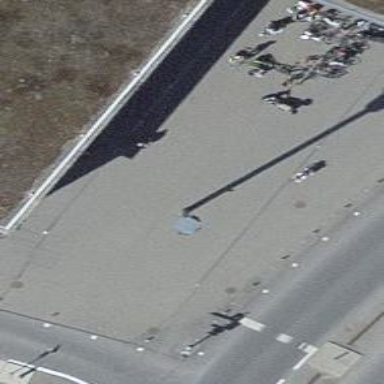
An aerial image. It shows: Bicycle rental facility.